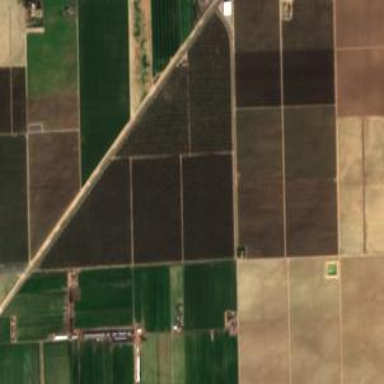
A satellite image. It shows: Almond orchard with rows of almond trees.